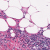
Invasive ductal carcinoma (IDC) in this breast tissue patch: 0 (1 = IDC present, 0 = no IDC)